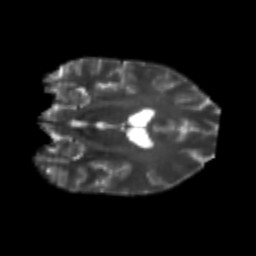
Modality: T2w
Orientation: coronal
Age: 26
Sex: male
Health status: healthy
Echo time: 0.074 s